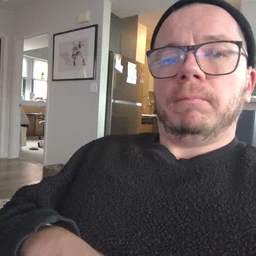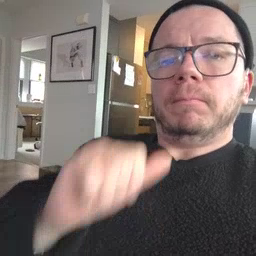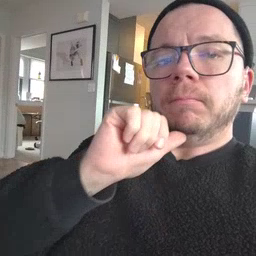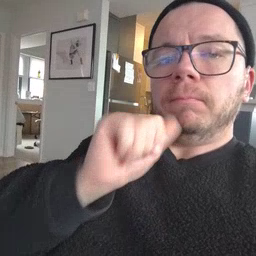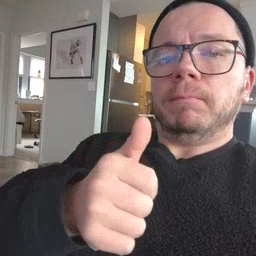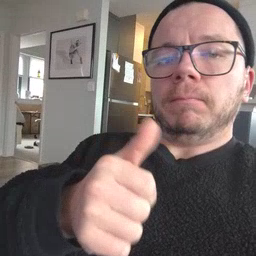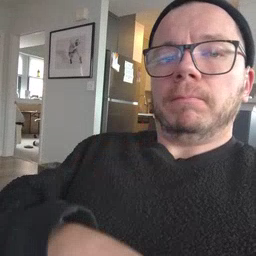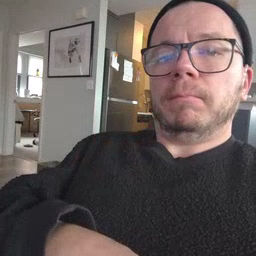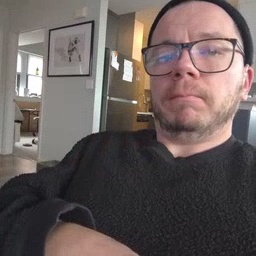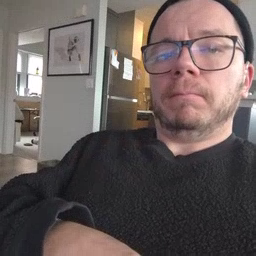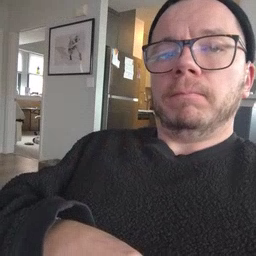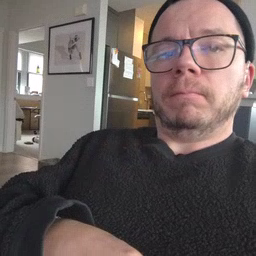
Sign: not